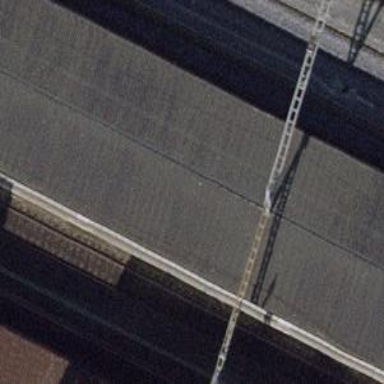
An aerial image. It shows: Covered footway with asphalt surface.